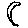
Label: moon